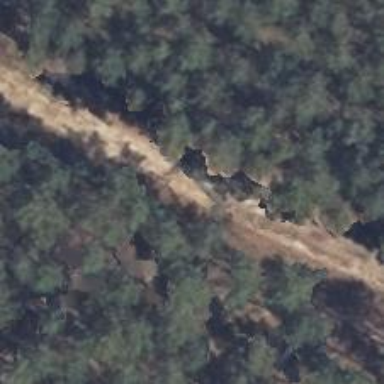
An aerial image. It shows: Sandy track road.